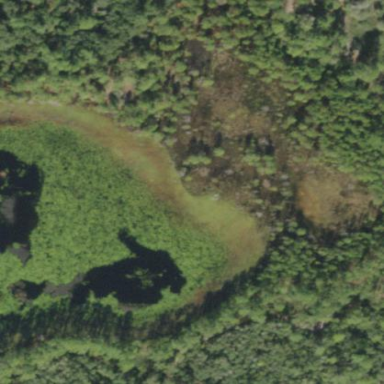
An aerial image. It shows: Wetland area characterized by wet meadow.